Question: I am trying to use AddThis button on a web page of mine, which you can share, like (facebook), and tweet (twitter) -

the AddThis code is pretty straight forward below,
'''
<!-- AddThis Button BEGIN -->
<div id="share" class="addthis_toolbox addthis_default_style ">
<a class="addthis_button_facebook_like" fb:like:layout="button_count"></a>
<a class="addthis_button_tweet"></a>
<a class="addthis_counter addthis_pill_style"></a><!---->
</div>
<script type="text/javascript" src="http://s7.addthis.com/js/250/addthis_widget.js#username=xa-4cdb5be51dc49c98"></script>
<!-- AddThis Button END -->
'''
but I don't understand - in the code above, where can I put the image or video url which I have uploaded and posted on my fb page? for instance the url below is the image from my facebook page that I want to track how many people like this picture through my website,
<URL>
I have read through the documentation on AddThis but it doesnt explain this at all!
<URL>
It points me to this,
<URL>
again, this is a Facebook plugin, no used within AddThis. If I am using the Like button from the Facebook API, then I cannot use the AddThis plugin above, can I?
furthermore, The Like button from Faebook API seems to work on the Facebook page, but not an individual picture or video I uploaded/ posted on my Facebook Page, for instance, I tried this on my localhost, the picture on my Facebook Page won't collect the number of likes even though I have clicked the Like button on my screen.
'''
<script src="http://connect.facebook.net/en_US/all.js#xfbml=1"></script><fb:like href="http://www.facebook.com/photo.php?fbid=10150115644909972&amp;set=a.101501156447<PHONE>.<PHONE>" layout="button_count" font="arial"></fb:like>
'''
so my main doubt on the Like button itself - does it work on facebook only or does it apply to the individual picture/ video on my facebook page? I tried to find this answer from the <URL> but it doesn't explain anything about this.
it would be grateful if you have any idea. thanks!
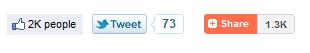
Answer: Try this:
'''
...
<div class="addthis_toolbox addthis_default_style"
expr:addthis:title='Photo'
expr:addthis:url='http://www.facebook.com/photo.php?fbid=10150115644909972&set=a.101501156447<PHONE>.<PHONE>'>
<a class="addthis_button_facebook_like" fb:like:layout="button_count"></a>
<a class="addthis_button_tweet"></a>
<a class="addthis_counter addthis_pill_style"></a><!---->
</div>
...
'''
See also: <URL>